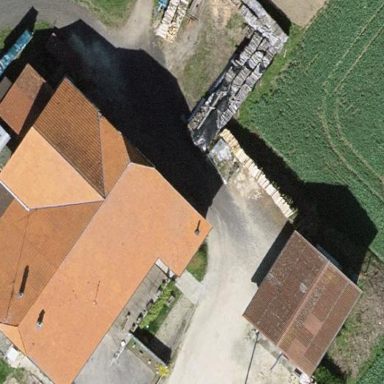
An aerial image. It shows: Farmyard area.